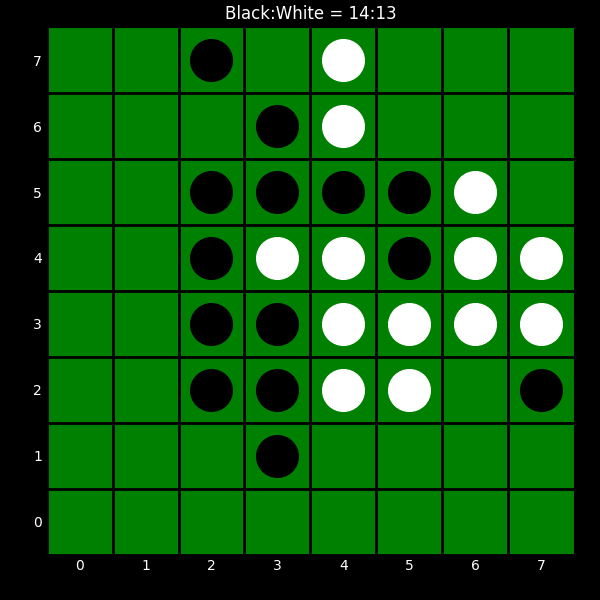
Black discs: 14
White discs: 13